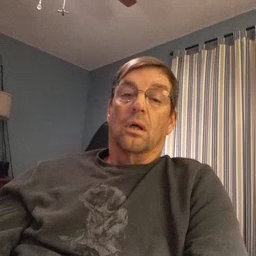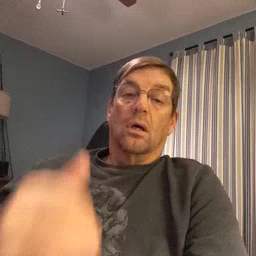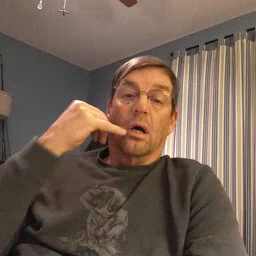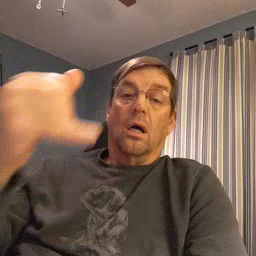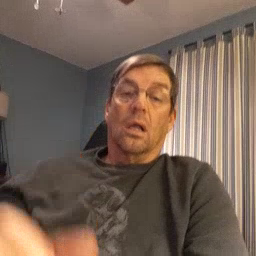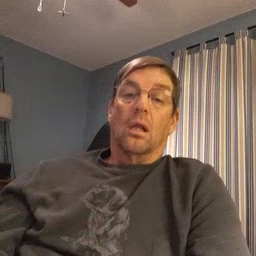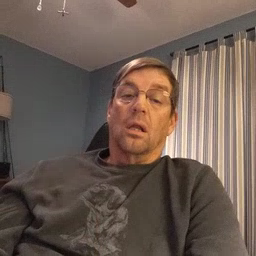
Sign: callonphone